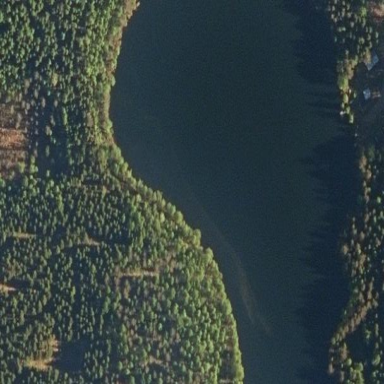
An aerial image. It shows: Serene lake surrounded by nature.